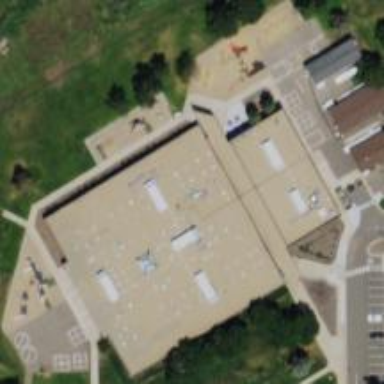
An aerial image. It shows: School.